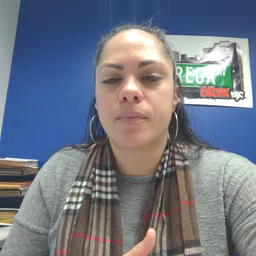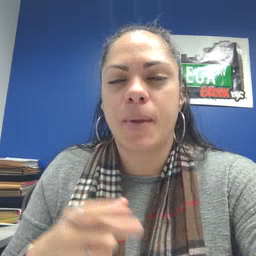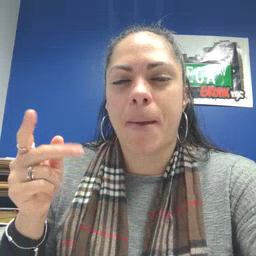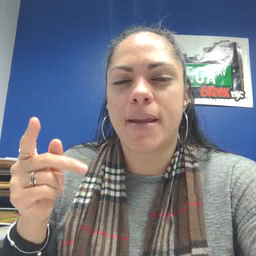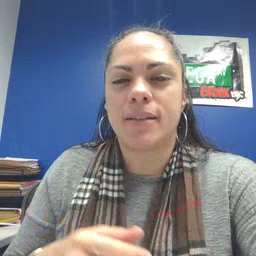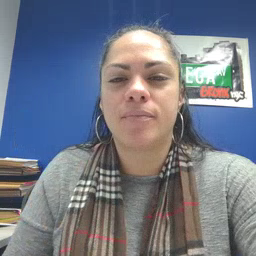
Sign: puppy